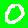
Digit: 0